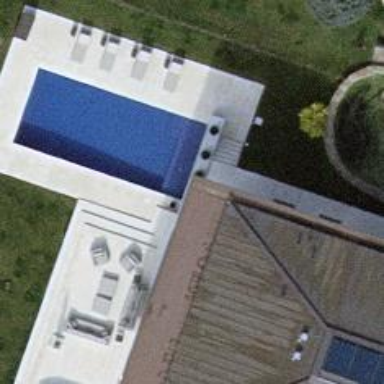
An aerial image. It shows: Outdoor swimming pool in leisure land.